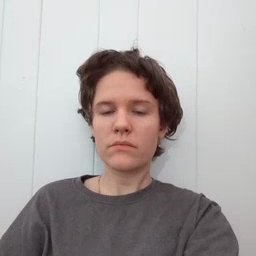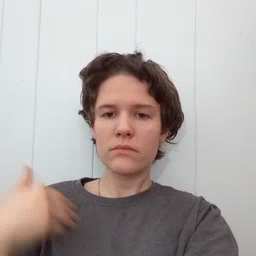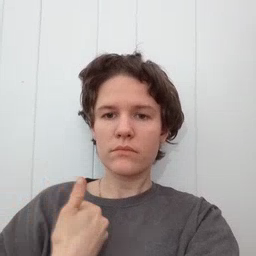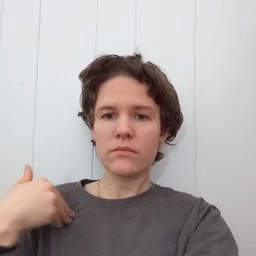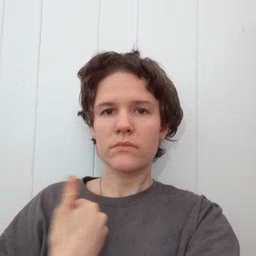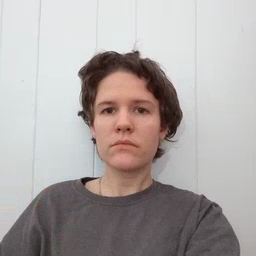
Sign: animal